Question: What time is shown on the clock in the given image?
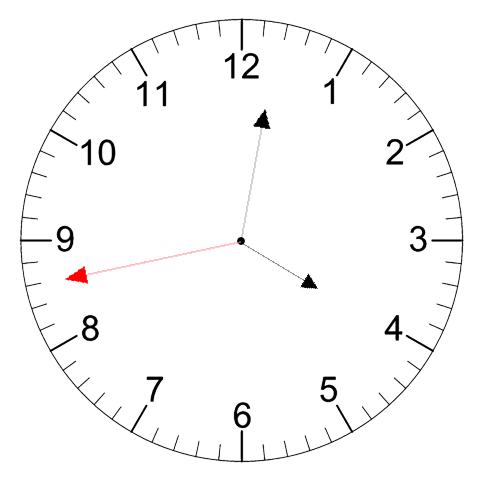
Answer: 04:01:43